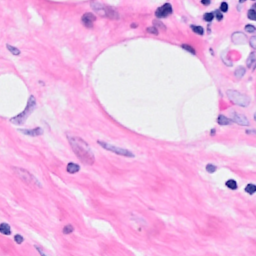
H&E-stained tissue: Breast